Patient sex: F
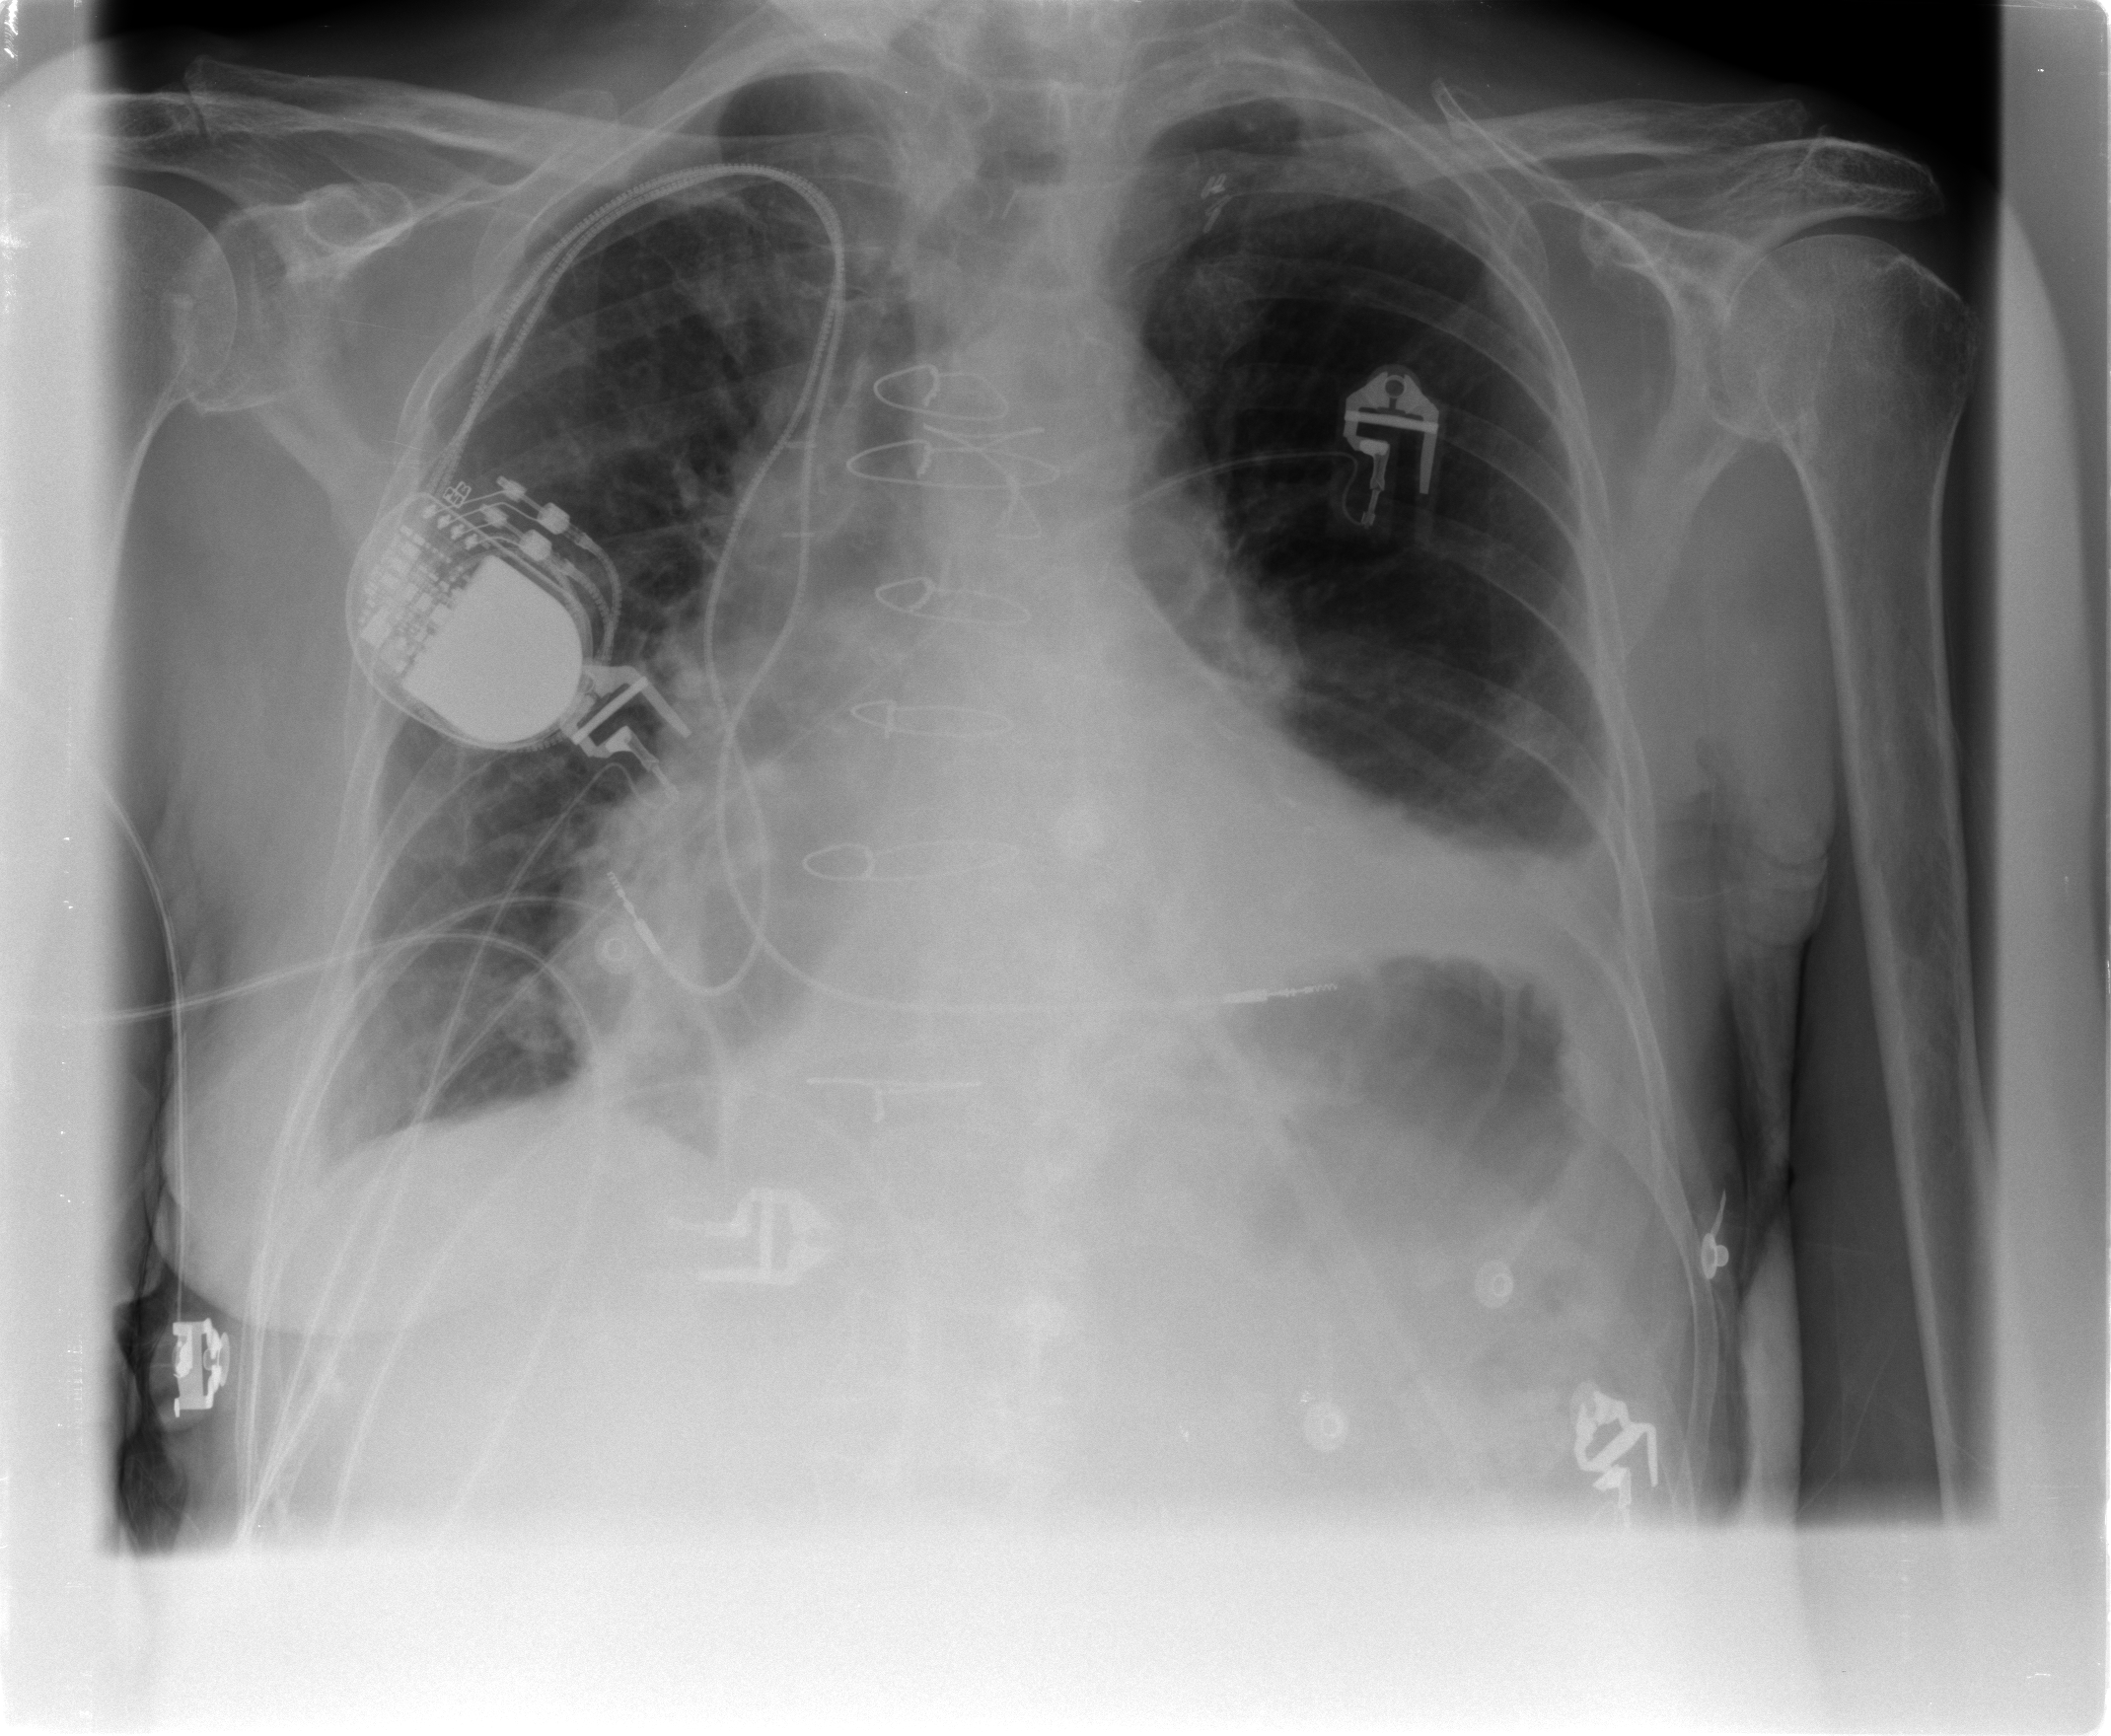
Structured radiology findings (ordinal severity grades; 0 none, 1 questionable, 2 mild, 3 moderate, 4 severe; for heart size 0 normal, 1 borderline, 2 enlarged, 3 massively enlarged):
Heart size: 2
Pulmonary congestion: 0
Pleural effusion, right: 1
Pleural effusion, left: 2
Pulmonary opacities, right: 0
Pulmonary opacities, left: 0
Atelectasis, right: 1
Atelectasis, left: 2